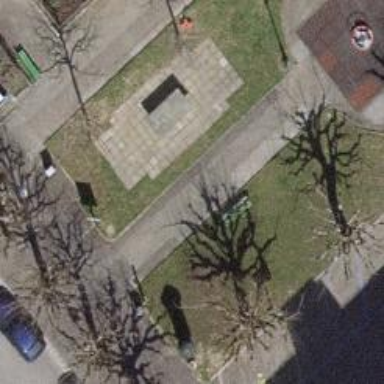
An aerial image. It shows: Bench.